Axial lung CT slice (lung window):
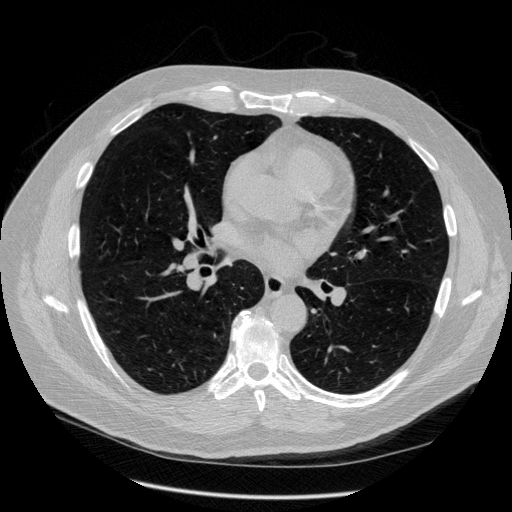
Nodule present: no